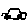
Label: car